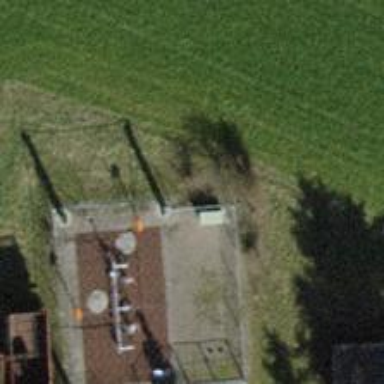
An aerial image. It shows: Pipeline marker.